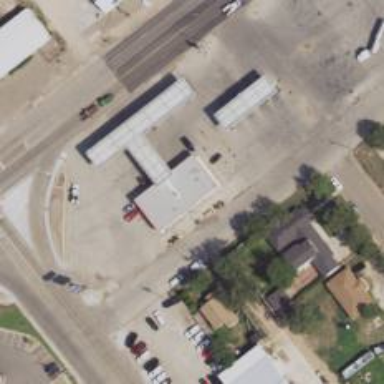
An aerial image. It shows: Convenience shop.